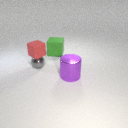
large green rubber cube to the right of small gray metal sphere